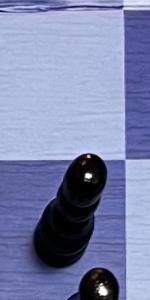
Label: Pawn_Black